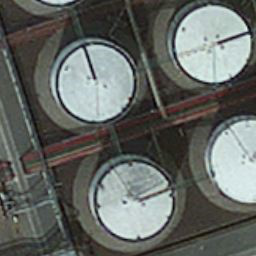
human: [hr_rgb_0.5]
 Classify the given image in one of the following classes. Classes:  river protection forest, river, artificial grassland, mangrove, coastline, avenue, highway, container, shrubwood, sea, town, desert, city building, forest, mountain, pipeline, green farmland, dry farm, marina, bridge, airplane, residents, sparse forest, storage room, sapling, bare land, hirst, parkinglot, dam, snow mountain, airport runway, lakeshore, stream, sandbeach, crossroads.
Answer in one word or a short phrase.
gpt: storage room